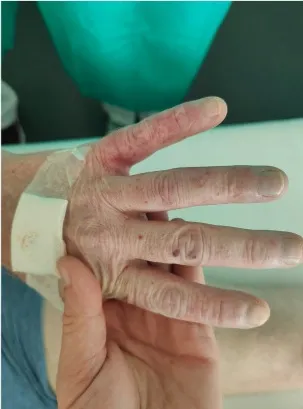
Clinical manifestations of cryoglobulinemic vasculitis in our patient. (B) Raynaud's phenomenon and purpuric rash.
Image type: medical_photograph (skin_photograph)